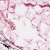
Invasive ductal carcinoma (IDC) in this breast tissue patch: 0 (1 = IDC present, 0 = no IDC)